七年级 · 画法几何学
工人师傅做一个如图所示的零件, 形状近似 “ $V$ ” 形, 他先把材料弯成了一个 $45^{\circ}$ 的锐角, 然后准备在 $A$ 处第二次加工拐弯, 请你帮他计算一下, 他应该弯度，才能保证弯过来的部分与 $B C$ 保持平行.

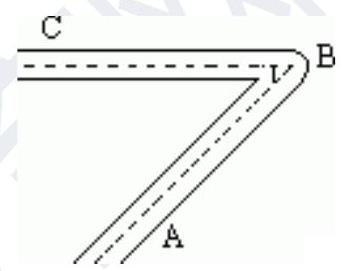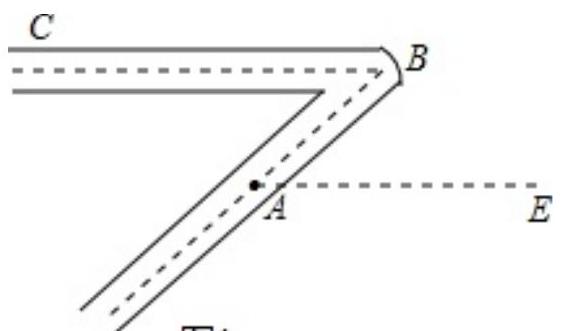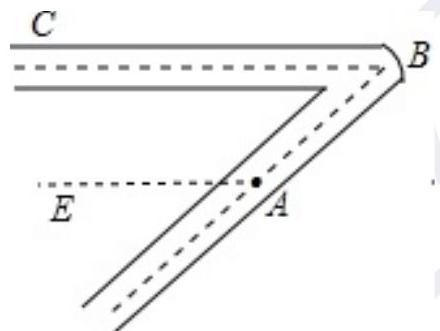
答案: 135 或 45
解析: 如图 1 , 作 $A E / / B C$,

图1

则 $\angle C B A=\angle E A B=45^{\circ}$;

如图 2, 作 $A E / / B C$,

图2

则 $\angle C B A+\angle E A B=180^{\circ}$,

$\because \angle C B A=45^{\circ}$,

$\therefore \angle E A B=135^{\circ}$,

故答案为 45 或 135 .